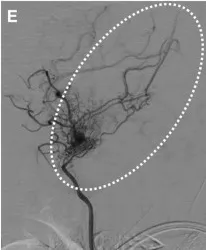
Time series of radiological features in this case. (E) Left internal carotid angiography at 12 years old shows the left central region with blood flow supplied by choroidal anastomosis (dotted circle).
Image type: radiology (x_ray)